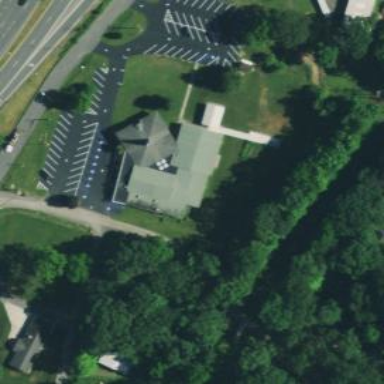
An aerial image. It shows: Building serving as place of worship.